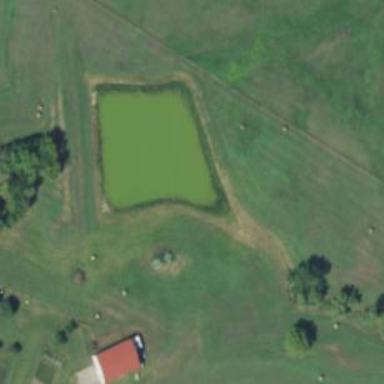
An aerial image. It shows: Serene pond surrounded by nature.